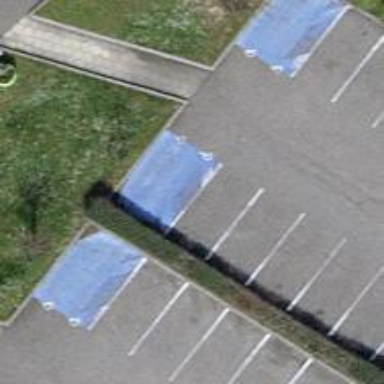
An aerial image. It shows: Parking space is available.